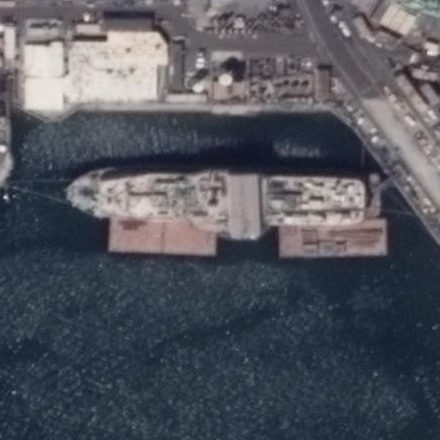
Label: civil